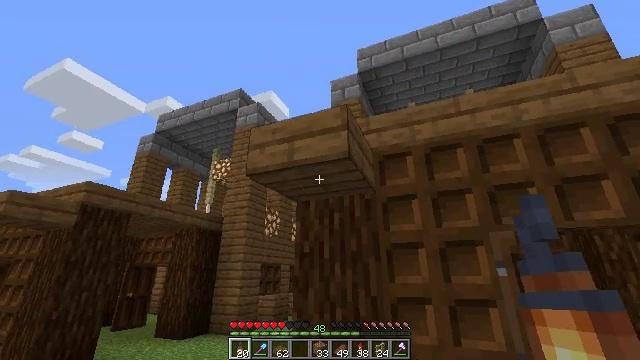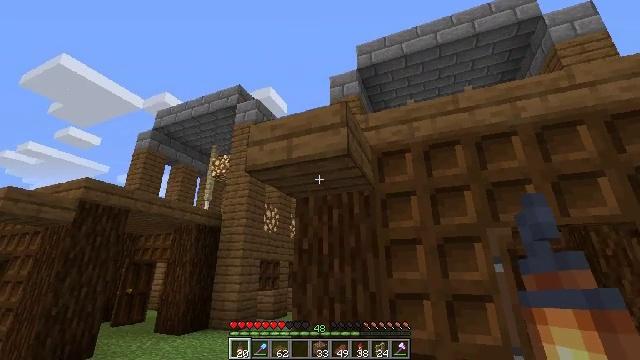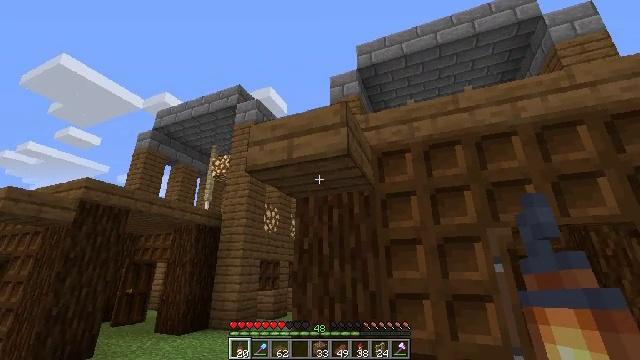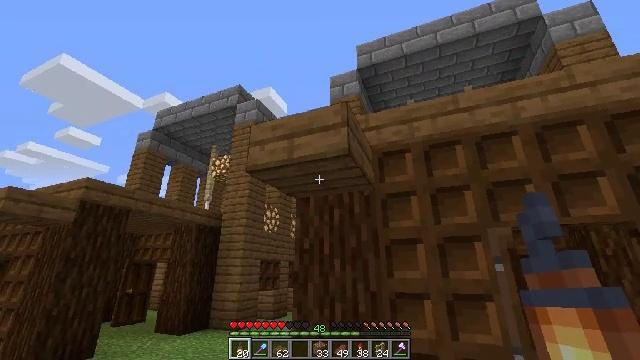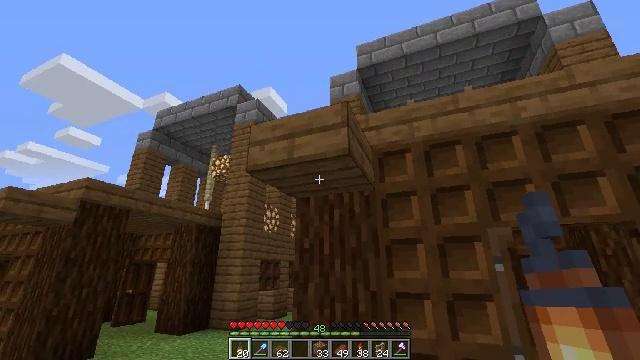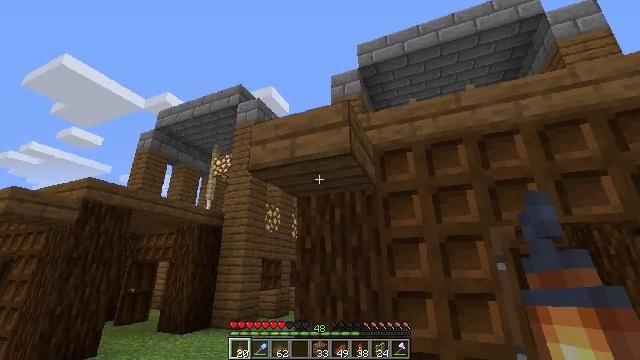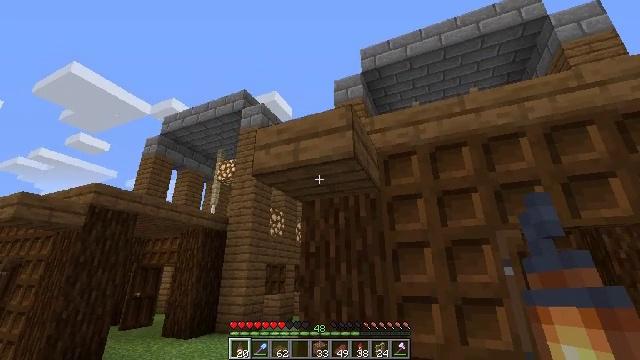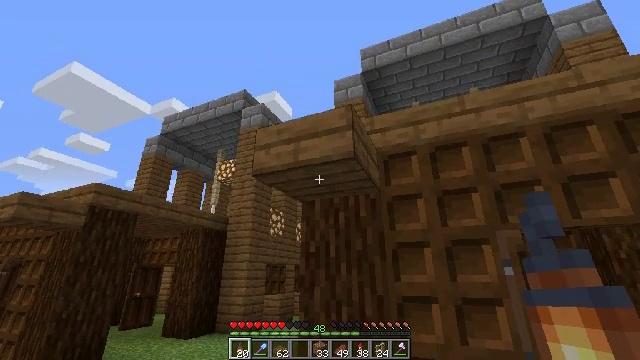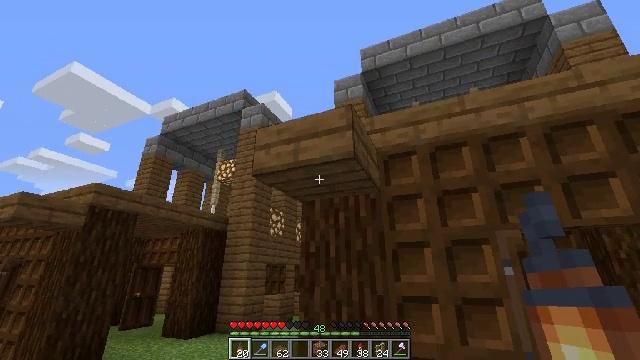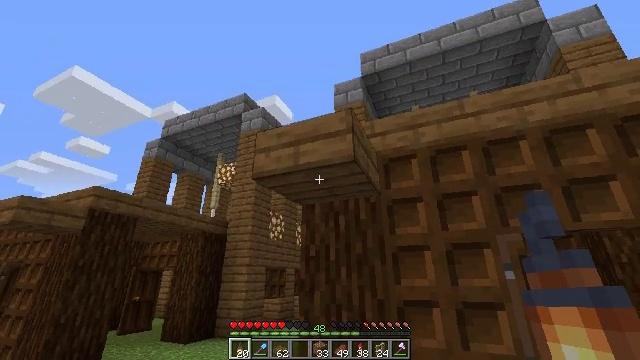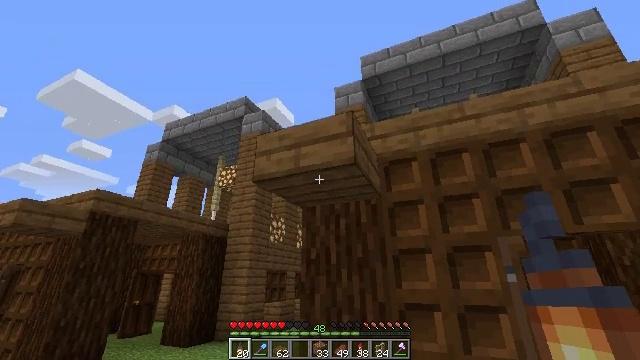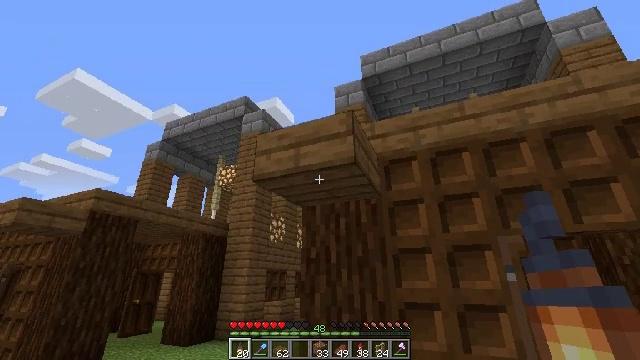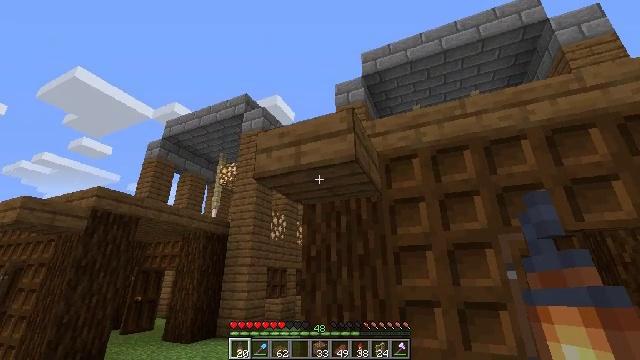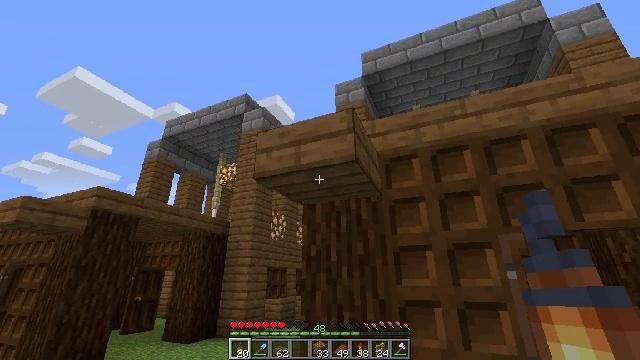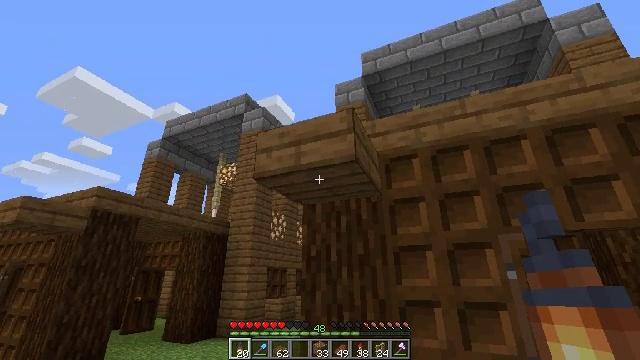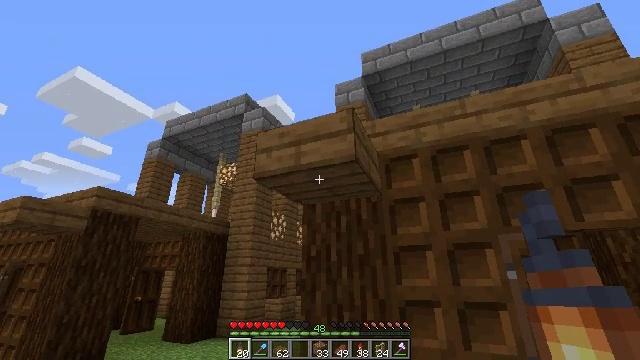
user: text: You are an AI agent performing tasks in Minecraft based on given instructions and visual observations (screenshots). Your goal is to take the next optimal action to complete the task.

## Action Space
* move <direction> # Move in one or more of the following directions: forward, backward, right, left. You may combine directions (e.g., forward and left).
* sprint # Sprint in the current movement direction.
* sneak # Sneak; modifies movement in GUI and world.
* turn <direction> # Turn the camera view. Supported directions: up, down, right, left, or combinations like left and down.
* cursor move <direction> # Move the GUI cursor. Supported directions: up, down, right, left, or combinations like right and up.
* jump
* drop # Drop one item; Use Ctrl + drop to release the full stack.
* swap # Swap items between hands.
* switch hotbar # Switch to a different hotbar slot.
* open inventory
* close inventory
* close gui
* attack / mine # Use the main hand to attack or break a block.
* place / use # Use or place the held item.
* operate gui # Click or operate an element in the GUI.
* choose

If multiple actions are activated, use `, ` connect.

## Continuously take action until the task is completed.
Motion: motion action
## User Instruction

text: Break the spruce slab from a structure.
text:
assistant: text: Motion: no_op
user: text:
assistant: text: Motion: no_op
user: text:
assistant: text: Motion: no_op
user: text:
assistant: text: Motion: no_op
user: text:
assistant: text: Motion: no_op
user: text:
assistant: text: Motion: no_op
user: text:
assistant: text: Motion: no_op
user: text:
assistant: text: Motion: use / place
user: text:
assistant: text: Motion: use / place
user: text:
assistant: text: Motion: use / place
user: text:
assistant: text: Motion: use / place
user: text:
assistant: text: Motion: no_op
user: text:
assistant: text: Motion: no_op
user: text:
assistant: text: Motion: no_op
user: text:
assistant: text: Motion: no_op
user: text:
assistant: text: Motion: use / place
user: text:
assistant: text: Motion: use / place
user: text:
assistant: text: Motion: use / place
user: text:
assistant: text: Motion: no_op
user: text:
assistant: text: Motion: use / place
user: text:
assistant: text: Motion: use / place
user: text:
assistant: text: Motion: use / place
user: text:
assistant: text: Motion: no_op
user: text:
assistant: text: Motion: use / place
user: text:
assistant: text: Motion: use / place
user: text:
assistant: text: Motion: use / place
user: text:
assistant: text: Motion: no_op
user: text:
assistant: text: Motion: no_op
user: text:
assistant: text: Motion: no_op
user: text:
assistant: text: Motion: no_op